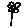
Label: flower